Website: ulta-beauty
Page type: customer-info-address
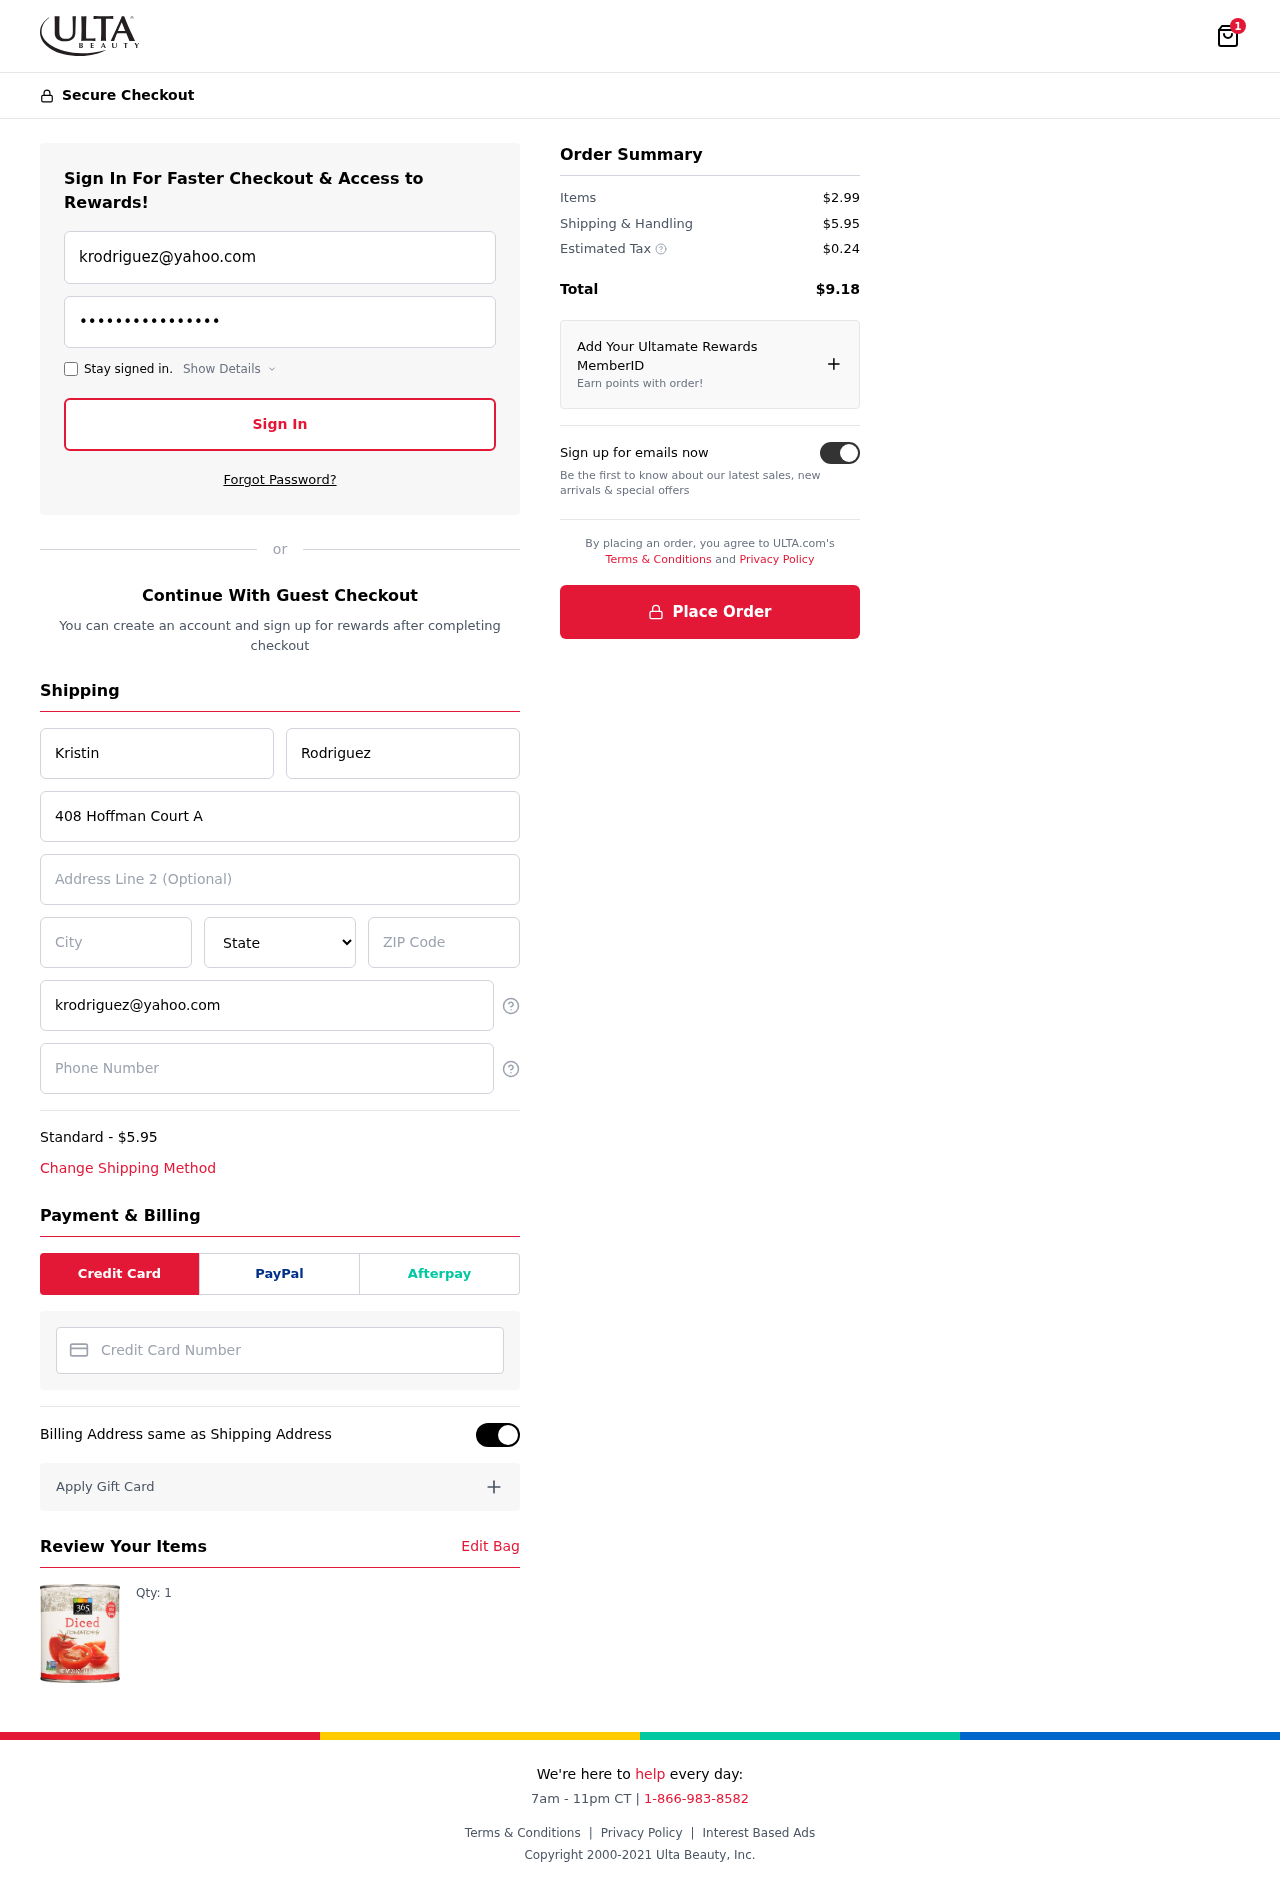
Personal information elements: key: PII_CARD_NUMBER
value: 4392 0624 4446 5312
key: PII_CITY
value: Lake Belindaport
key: PII_EMAIL
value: krodriguez@yahoo.com
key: PII_FIRSTNAME
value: Kristin
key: PII_LASTNAME
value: Rodriguez
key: PII_PHONE
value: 3646473406
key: PII_POSTCODE
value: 83231
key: PII_STATE
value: Montana
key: PII_STREET
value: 408 Hoffman Court Apt. 880
Product elements: key: PRODUCT1_QUANTITY
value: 1
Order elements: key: ORDER_NUM_ITEMS
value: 1
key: ORDER_SHIPPING_COST
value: $5.95
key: ORDER_ITEMS_TOTAL
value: $2.99
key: ORDER_SHIPPING_COST2
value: $5.95
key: ORDER_TAX
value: $0.24
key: ORDER_TOTAL
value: $9.18